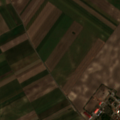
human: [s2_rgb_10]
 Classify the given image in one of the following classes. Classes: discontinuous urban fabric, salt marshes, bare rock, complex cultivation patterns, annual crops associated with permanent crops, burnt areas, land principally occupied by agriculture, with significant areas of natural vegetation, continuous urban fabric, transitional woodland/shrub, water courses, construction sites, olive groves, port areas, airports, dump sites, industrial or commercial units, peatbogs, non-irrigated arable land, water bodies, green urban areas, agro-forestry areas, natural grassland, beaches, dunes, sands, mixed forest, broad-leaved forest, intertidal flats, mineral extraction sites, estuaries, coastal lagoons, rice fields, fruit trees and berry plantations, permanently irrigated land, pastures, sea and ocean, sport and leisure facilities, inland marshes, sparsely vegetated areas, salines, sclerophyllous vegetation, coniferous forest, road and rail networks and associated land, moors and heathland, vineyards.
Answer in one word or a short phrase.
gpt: industrial or commercial units, non-irrigated arable land